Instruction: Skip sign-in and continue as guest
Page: checkout
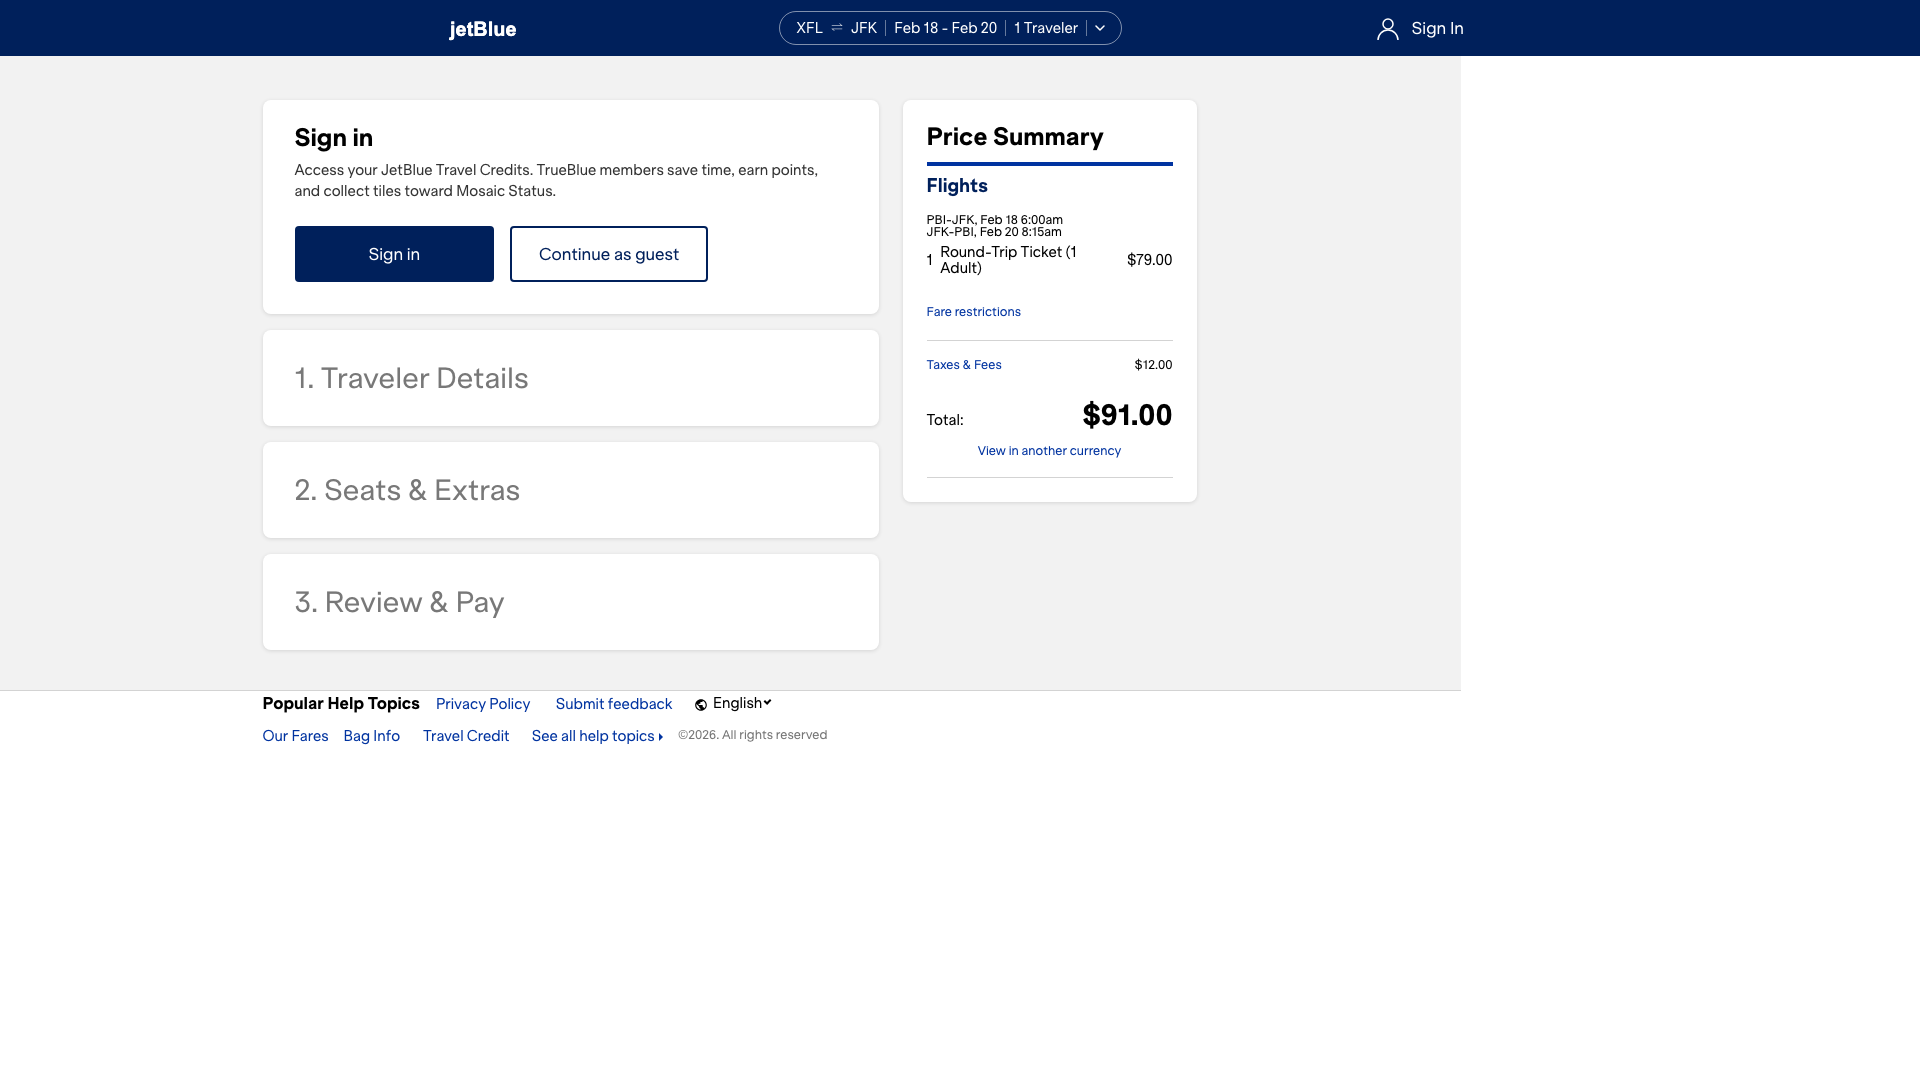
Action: click